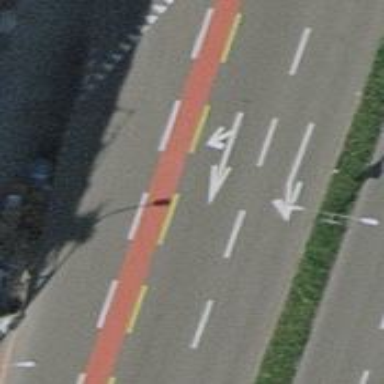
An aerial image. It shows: Tertiary road with asphalt surface and cycle track on the right.